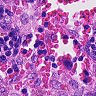
Metastatic tissue present: no